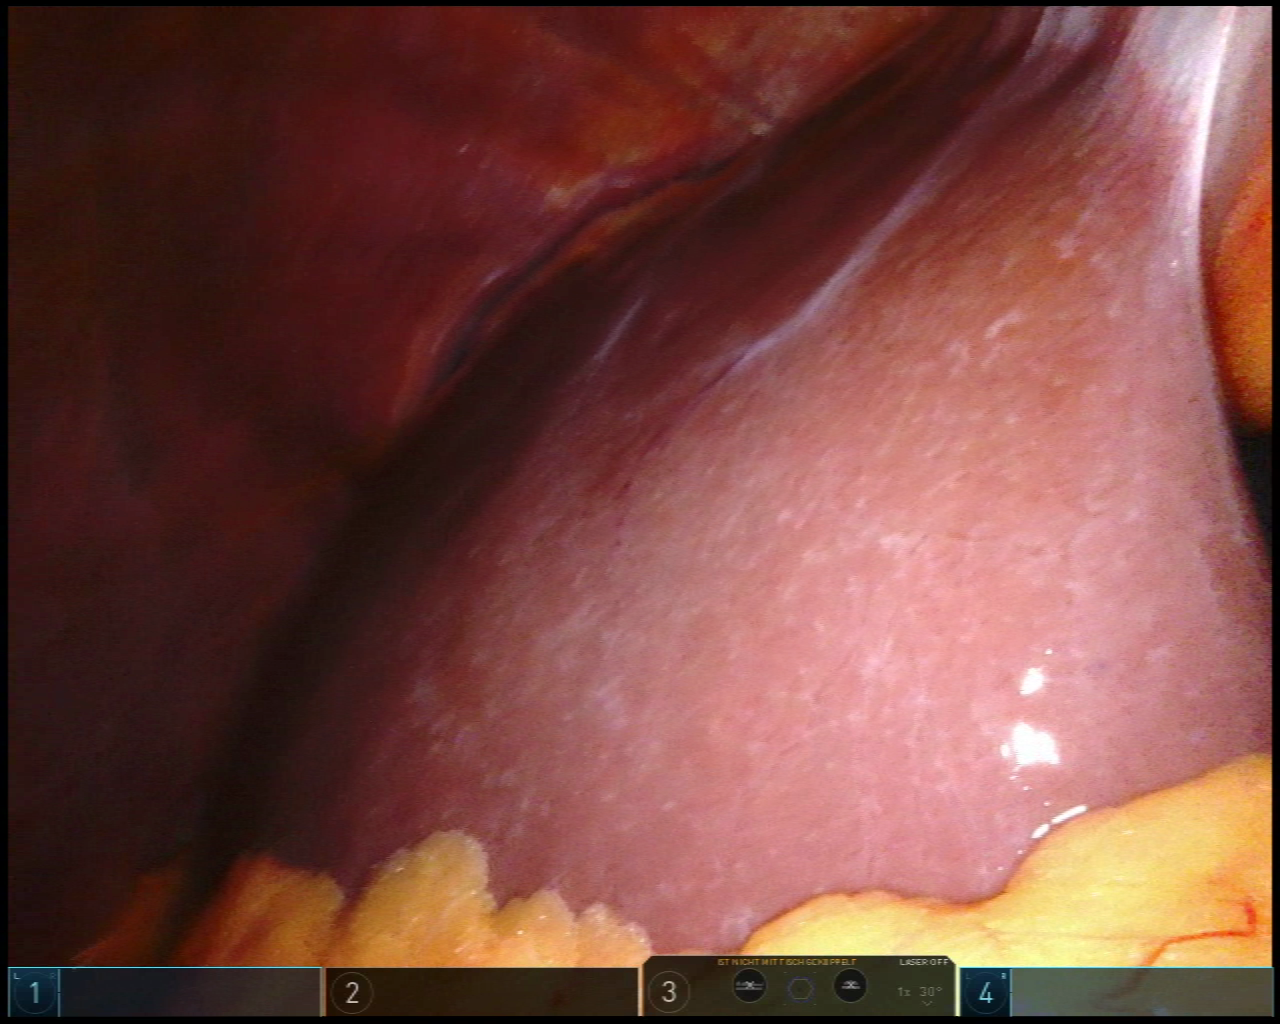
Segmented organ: liver
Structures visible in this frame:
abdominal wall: yes
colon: no
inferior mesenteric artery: no
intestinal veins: no
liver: yes
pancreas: no
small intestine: no
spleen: no
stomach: no
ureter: no
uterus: no
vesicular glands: no